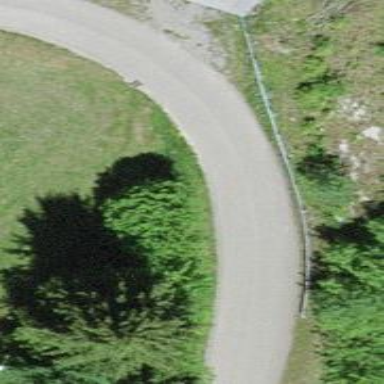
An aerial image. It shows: Unclassified asphalt road without sidewalk.